Question: My question is pretty straightforward, but I have a feeling the answer is a little more involved:
I'm trying to get the labels on this chart set up such that the first date will be to the left of the bar and the last date will be to the right:

Each bar is actually made of a point representing the whole timespan (drawn as a border with white inside color) and a point representing the % completed (drawn as the solid fill in those borders).
What I've got accomplished so far is done using Point CustomProperties:
'''
Chart1.Series[s].Points[0].Label = gsvPhaseList[0].EndDate.Value.ToString("M/dd");
Chart1.Series[s].Points[0].SetCustomProperty("BarLabelStyle", "Outside");
Chart1.Series[s].Points[1].Label = gsvPhaseList[0].StartDate.Value.ToString("M/dd");
Chart1.Series[s].Points[1].SetCustomProperty("BarLabelStyle", "Left");
'''
My problem is that there doesn't seem to be a way to say "Left & Outside".
My next step is to add a hook to the Paint event on the chart so I can actually get the label's position and shift to the left (I hope), but I wanted to make sure there wasn't something simple I'm missing first. Any ideas?
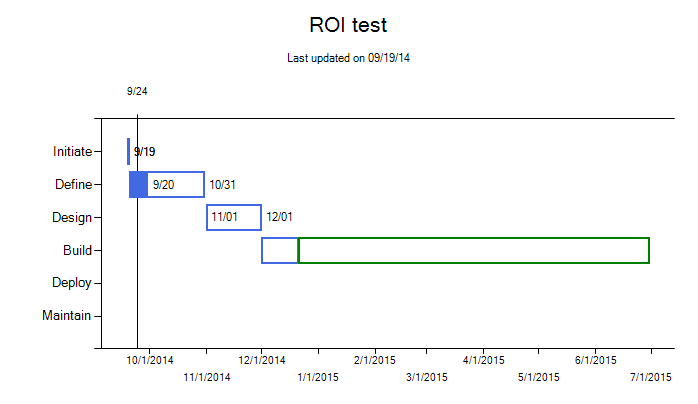
Answer: Your Chart displays RangeBars. You can fake the Outside-Left position by adding one extra DataPoint to the left of each Point.
You need to make it wide enough to hold the Label and you should keep it a little bit to the left of the real point, so the Label won't touch the side.
Make its Color = Color.Transparent and your Labels will show to the left and right.
Here is a piece of code that does the adornment for all Series in a Chart:
'''
// just a few test data in Series S1 & S2..
S1.Points.AddXY(1, 13, 14.5); // the dummy point
S1.Points.AddXY(1, 15,22);
S2.Points.AddXY(1, 7,8.5); // 2nd dummy
S2.Points.AddXY(1, 9,13);
// set the labels
foreach (Series S in chart1.Series)
for (int i = 0; i < S.Points.Count; i+=2 )
{
DataPoint pt0 = S.Points[i];
DataPoint pt1 = S.Points[i + 1];
pt0.Color = Color.Transparent;
pt0.SetCustomProperty("BarLabelStyle", "Right");
pt0.Label = pt1.YValues[0] + " ";
pt1.SetCustomProperty("BarLabelStyle", "Outside");
pt1.Label = " " + pt1.YValues[1];
}
'''
You could write code to actually add those extra label points automatically, too..